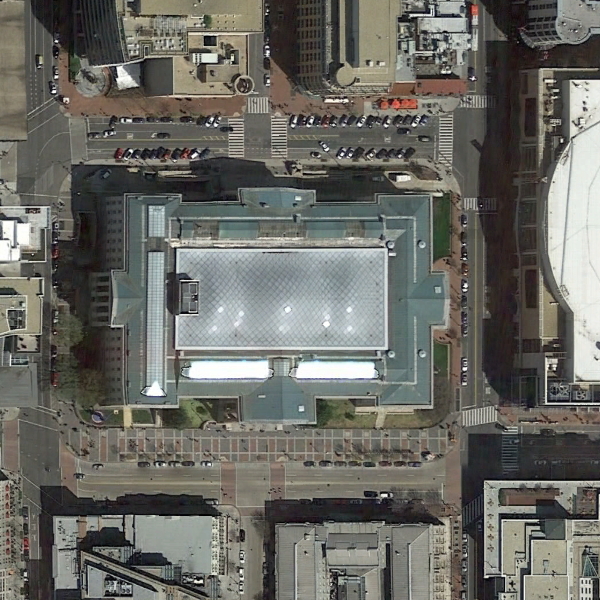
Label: Center